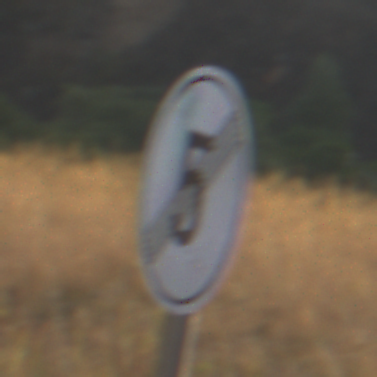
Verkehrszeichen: EndeGeschwindigkeit5
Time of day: SunriseSunset
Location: Outdoor (Nature)
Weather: Clear
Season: NotSpecified
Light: Natural